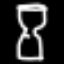
Label: hourglass